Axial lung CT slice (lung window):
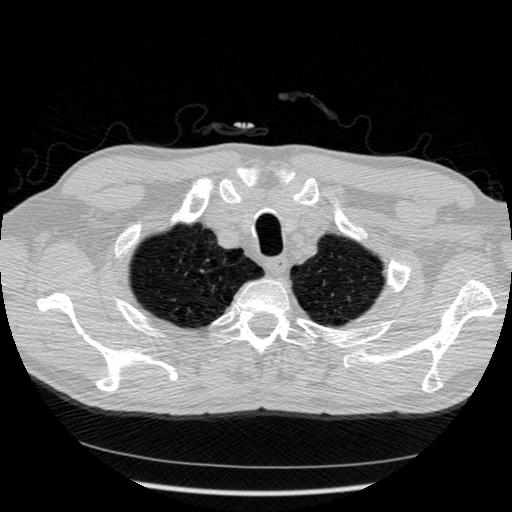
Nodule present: no